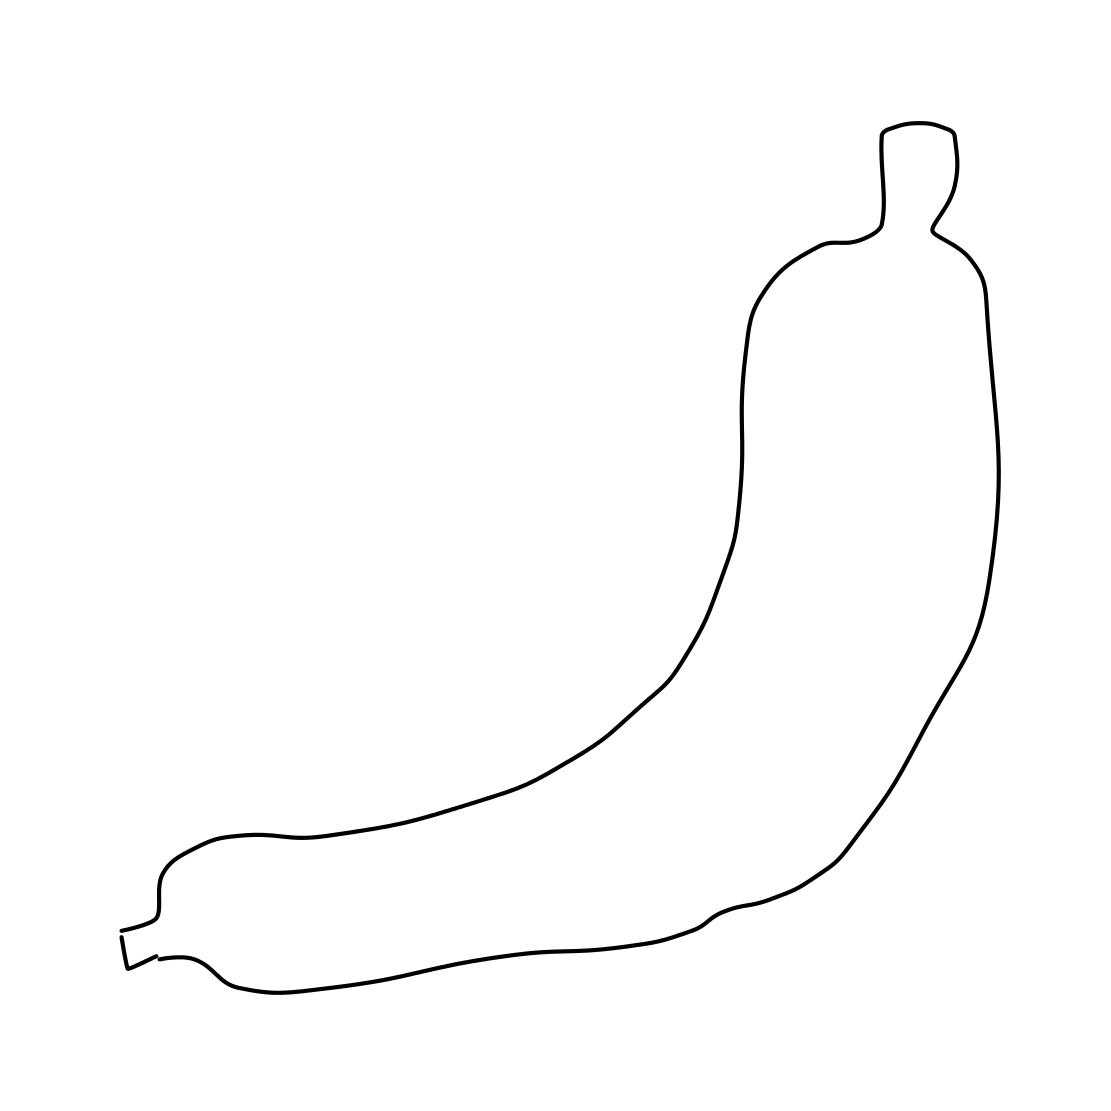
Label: banana